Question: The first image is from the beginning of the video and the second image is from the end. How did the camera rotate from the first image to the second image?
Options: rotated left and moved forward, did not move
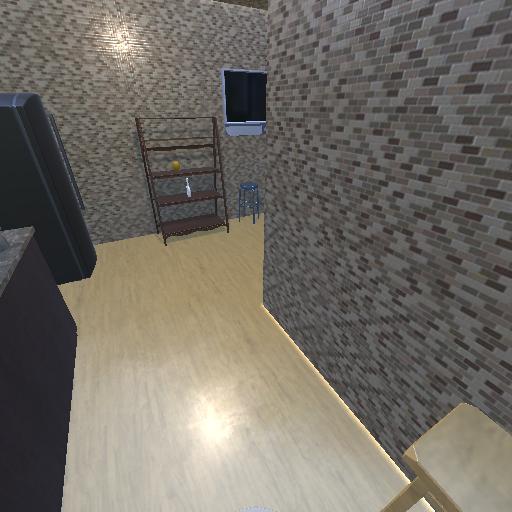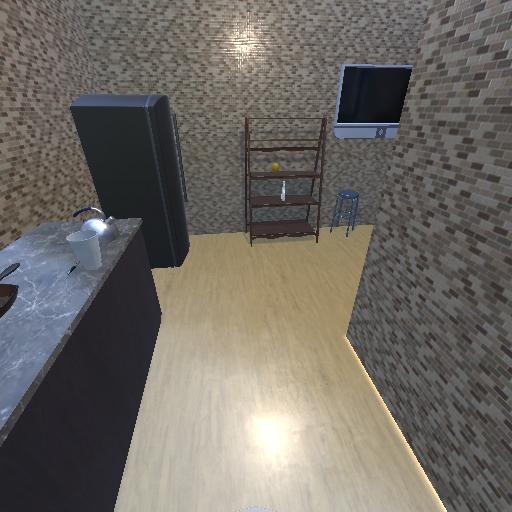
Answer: rotated left and moved forward